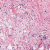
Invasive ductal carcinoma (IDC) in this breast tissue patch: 0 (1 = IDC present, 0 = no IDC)